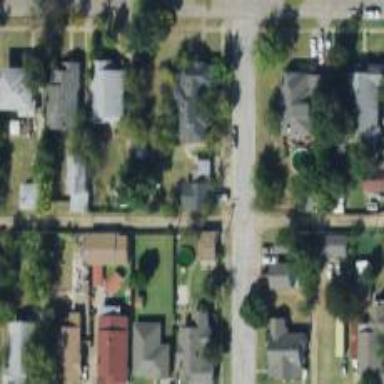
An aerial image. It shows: Alley classified as service road.